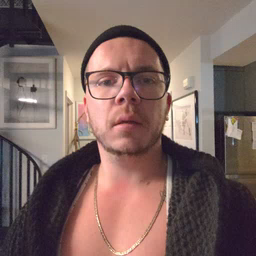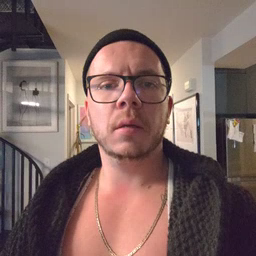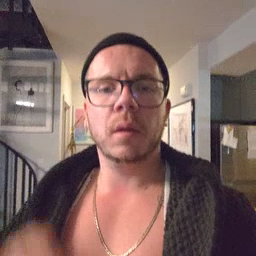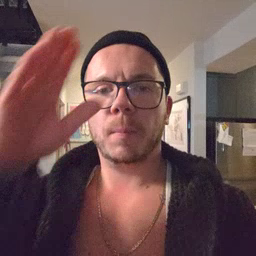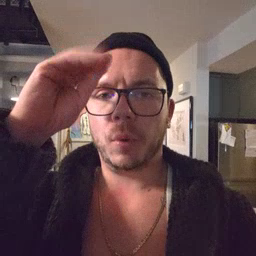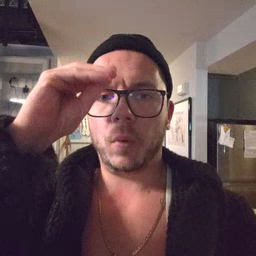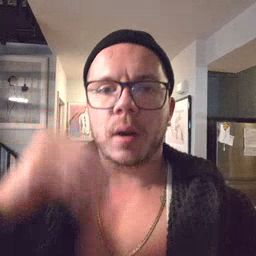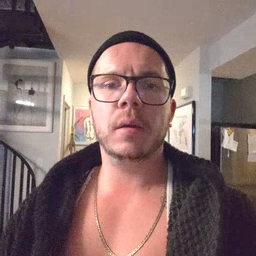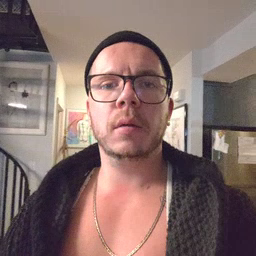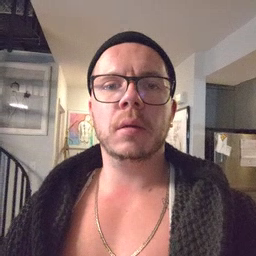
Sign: boy